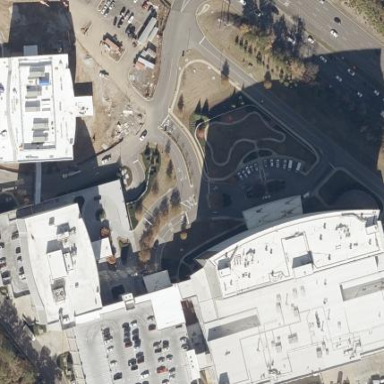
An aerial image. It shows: Healthcare facility identified as hospital.